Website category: jobs
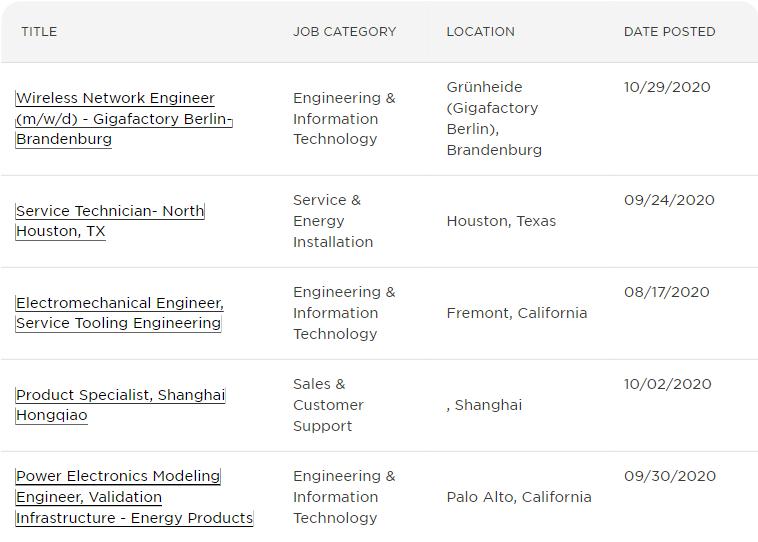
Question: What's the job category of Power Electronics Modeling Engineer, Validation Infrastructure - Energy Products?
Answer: Engineering & Information Technology

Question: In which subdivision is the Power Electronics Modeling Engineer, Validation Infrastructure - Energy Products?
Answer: Engineering & Information Technology

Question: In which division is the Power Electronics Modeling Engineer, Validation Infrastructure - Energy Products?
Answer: Engineering & Information Technology

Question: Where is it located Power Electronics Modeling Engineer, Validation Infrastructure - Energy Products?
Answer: Engineering & Information Technology

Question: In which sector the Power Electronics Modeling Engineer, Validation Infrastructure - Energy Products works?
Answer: Engineering & Information Technology

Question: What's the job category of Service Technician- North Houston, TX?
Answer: Service & Energy Installation

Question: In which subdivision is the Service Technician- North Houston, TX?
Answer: Service & Energy Installation

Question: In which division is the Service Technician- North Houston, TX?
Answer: Service & Energy Installation

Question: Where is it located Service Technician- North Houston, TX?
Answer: Service & Energy Installation

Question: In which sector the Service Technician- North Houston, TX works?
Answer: Service & Energy Installation

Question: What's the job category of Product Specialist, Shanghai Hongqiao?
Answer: Sales & Customer Support

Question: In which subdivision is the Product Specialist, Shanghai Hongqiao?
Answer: Sales & Customer Support

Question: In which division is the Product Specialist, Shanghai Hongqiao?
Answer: Sales & Customer Support

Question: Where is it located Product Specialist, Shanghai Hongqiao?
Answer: Sales & Customer Support

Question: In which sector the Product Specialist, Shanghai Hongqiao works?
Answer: Sales & Customer Support

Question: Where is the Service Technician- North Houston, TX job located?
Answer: Houston, Texas

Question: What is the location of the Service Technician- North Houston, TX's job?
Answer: Houston, Texas

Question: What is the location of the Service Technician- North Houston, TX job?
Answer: Houston, Texas

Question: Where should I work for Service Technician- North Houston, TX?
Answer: Houston, Texas

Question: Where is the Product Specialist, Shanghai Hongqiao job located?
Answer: , Shanghai

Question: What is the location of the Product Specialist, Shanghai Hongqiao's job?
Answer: , Shanghai

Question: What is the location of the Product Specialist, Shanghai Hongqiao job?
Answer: , Shanghai

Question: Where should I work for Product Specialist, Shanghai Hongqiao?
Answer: , Shanghai

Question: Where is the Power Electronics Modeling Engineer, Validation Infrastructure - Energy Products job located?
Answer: Palo Alto, California

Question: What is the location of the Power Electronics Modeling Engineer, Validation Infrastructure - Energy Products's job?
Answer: Palo Alto, California

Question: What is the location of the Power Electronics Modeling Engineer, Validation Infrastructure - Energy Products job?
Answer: Palo Alto, California

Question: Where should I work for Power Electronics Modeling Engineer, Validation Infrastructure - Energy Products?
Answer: Palo Alto, California

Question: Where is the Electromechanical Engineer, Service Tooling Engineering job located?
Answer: Fremont, California

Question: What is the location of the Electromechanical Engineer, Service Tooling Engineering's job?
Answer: Fremont, California

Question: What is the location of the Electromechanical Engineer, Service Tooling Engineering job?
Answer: Fremont, California

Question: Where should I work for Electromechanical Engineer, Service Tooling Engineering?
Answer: Fremont, California

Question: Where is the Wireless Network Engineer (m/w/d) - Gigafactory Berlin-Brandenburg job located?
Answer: Grnheide (Gigafactory Berlin), Brandenburg

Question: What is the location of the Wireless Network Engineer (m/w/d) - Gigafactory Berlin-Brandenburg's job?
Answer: Grnheide (Gigafactory Berlin), Brandenburg

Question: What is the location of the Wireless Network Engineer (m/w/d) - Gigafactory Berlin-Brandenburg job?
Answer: Grnheide (Gigafactory Berlin), Brandenburg

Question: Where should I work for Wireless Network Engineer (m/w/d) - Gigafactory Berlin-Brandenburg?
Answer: Grnheide (Gigafactory Berlin), Brandenburg

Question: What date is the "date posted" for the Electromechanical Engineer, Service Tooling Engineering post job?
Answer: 08/17/2020

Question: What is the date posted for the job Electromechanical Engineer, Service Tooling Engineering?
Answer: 08/17/2020

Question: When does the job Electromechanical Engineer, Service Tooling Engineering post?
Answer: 08/17/2020

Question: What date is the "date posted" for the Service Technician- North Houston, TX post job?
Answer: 09/24/2020

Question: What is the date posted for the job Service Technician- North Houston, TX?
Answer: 09/24/2020

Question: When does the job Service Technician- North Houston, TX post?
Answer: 09/24/2020

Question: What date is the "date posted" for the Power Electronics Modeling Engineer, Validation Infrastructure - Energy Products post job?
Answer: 09/30/2020

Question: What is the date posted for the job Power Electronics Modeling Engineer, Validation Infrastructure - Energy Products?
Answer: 09/30/2020

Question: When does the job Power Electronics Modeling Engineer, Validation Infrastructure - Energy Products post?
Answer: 09/30/2020

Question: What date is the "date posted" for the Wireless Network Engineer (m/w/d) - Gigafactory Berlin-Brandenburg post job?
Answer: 10/29/2020

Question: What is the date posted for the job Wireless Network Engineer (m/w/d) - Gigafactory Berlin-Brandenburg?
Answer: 10/29/2020

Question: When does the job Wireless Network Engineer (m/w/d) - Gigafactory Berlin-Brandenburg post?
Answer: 10/29/2020

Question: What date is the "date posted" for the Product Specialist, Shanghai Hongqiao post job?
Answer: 10/02/2020

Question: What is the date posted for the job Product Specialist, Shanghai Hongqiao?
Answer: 10/02/2020

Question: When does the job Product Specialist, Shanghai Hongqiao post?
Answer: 10/02/2020

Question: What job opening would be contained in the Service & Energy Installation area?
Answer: Service Technician- North Houston, TX

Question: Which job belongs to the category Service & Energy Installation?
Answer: Service Technician- North Houston, TX

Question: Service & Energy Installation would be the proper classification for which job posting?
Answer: Service Technician- North Houston, TX

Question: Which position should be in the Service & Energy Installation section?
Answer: Service Technician- North Houston, TX

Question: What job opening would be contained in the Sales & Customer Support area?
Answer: Product Specialist, Shanghai Hongqiao

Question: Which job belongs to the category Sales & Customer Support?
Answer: Product Specialist, Shanghai Hongqiao

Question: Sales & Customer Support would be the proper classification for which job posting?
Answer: Product Specialist, Shanghai Hongqiao

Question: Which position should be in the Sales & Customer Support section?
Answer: Product Specialist, Shanghai Hongqiao

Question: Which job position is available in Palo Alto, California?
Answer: Power Electronics Modeling Engineer, Validation Infrastructure - Energy Products

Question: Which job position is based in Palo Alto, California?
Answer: Power Electronics Modeling Engineer, Validation Infrastructure - Energy Products

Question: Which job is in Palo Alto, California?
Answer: Power Electronics Modeling Engineer, Validation Infrastructure - Energy Products

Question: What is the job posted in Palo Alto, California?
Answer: Power Electronics Modeling Engineer, Validation Infrastructure - Energy Products

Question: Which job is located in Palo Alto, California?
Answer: Power Electronics Modeling Engineer, Validation Infrastructure - Energy Products

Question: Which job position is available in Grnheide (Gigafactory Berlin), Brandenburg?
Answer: Wireless Network Engineer (m/w/d) - Gigafactory Berlin-Brandenburg